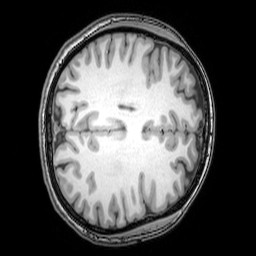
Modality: T1w
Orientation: axial
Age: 25
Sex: female
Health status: healthy
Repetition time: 0.081 s
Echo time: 0.037 s